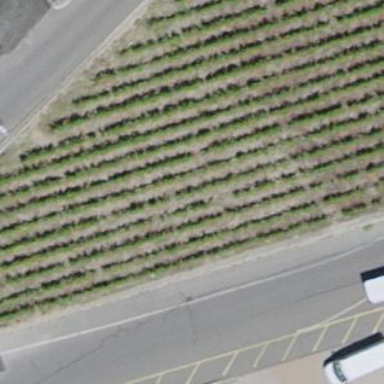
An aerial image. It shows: Vineyard where grapes are grown.